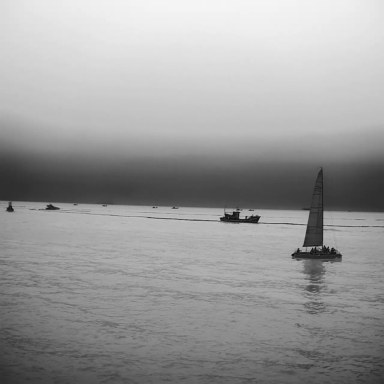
There is a sailboat in the infrared image.